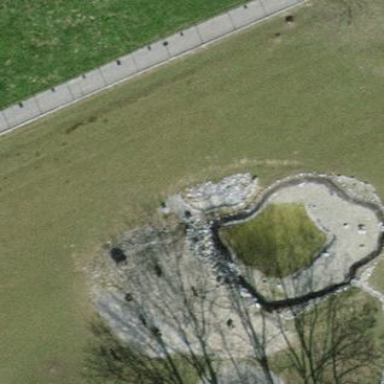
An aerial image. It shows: Pond surrounded by natural water.